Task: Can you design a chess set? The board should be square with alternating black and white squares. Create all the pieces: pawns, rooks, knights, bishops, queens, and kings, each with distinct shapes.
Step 3191:
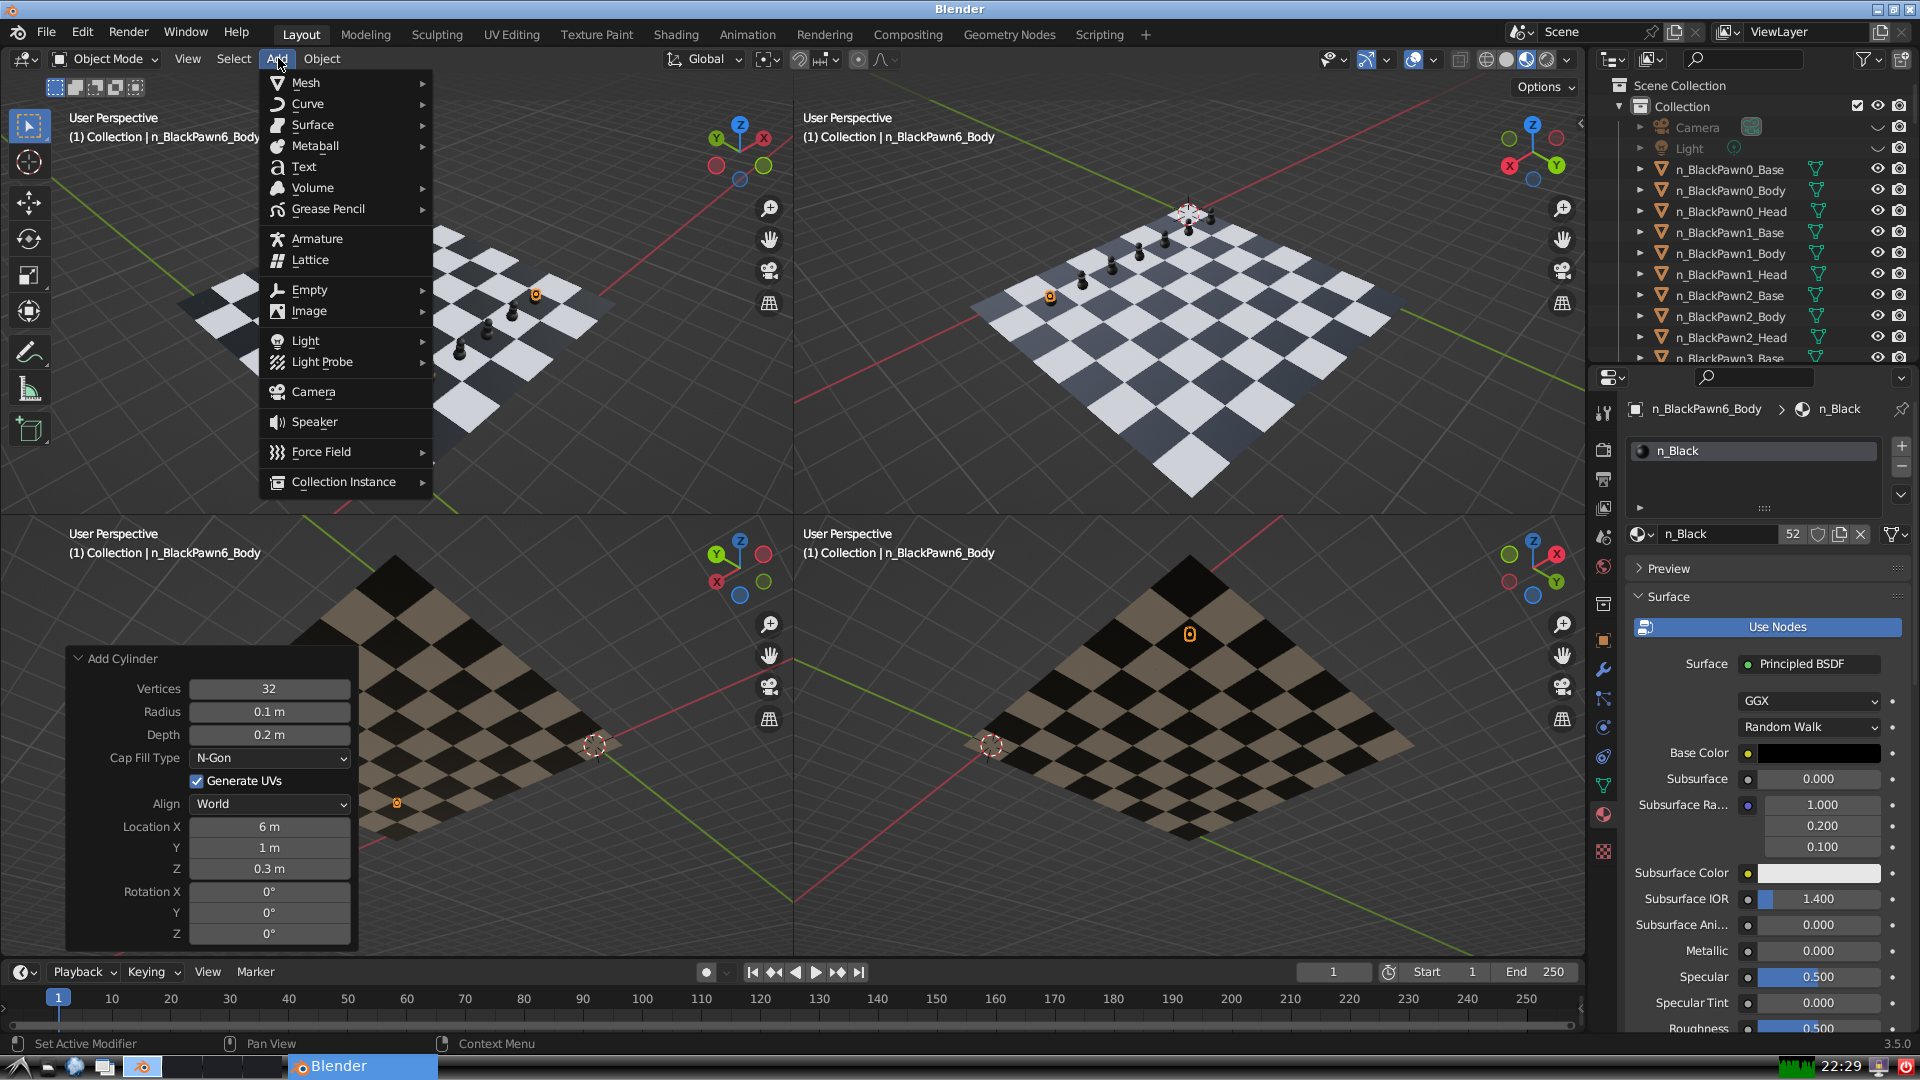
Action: {"mouse_move": [304, 82]}